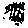
Label: hexagon